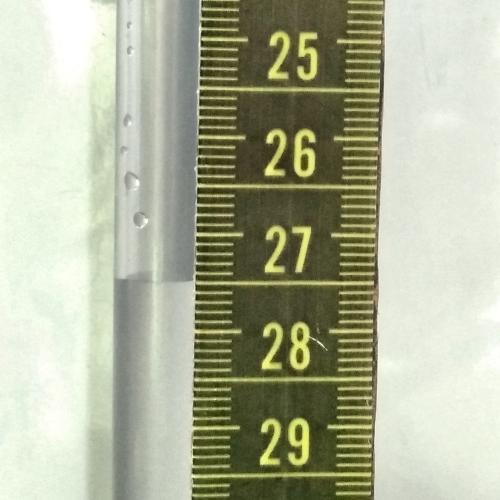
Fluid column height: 27.5 cm